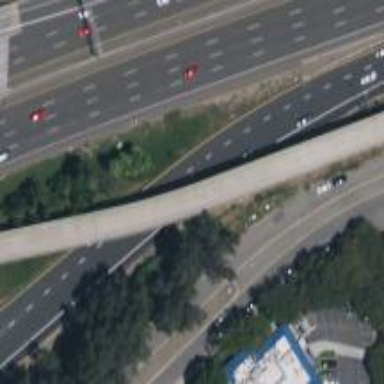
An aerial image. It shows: Bridge on motorway link.